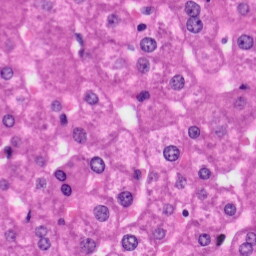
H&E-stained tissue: Liver